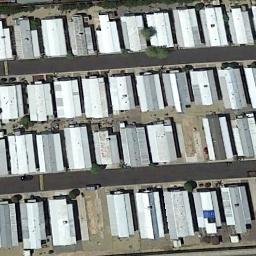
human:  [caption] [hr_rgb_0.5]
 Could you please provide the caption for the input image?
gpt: There are many buildings in the mobile home park .

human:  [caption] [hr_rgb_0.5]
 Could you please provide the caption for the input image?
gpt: A wood is next to the mobile home park .

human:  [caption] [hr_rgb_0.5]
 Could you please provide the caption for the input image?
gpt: The dense mobile home park has some neatly arranged white mobile homes .

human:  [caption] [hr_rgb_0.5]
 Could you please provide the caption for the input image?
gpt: The mobile home park is on the open place next to the road .

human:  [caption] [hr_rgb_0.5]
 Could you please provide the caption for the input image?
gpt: There are many white buildings arranged neatly in the mobile home park .